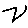
Label: zigzag